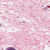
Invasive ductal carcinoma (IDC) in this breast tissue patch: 0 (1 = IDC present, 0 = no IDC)